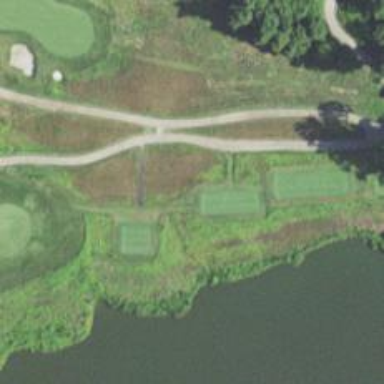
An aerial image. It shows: Grass area designated as golf tee.